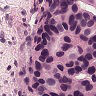
Metastatic tissue present: yes